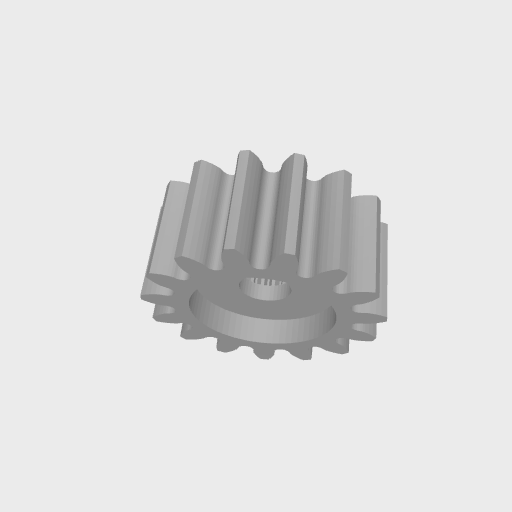
Part: ServoGear15T